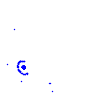
Particle: electron